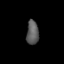
Tissue: lung
Cell type: Others
Senescence score: 0.2168
Nuclear area (px): 288
Mean DAPI intensity: 90.601